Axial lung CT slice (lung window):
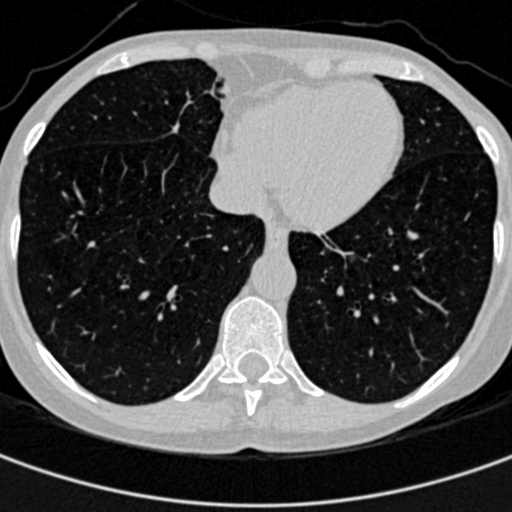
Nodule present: no